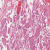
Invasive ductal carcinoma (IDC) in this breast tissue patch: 0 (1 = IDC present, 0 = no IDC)